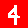
Digit: 4